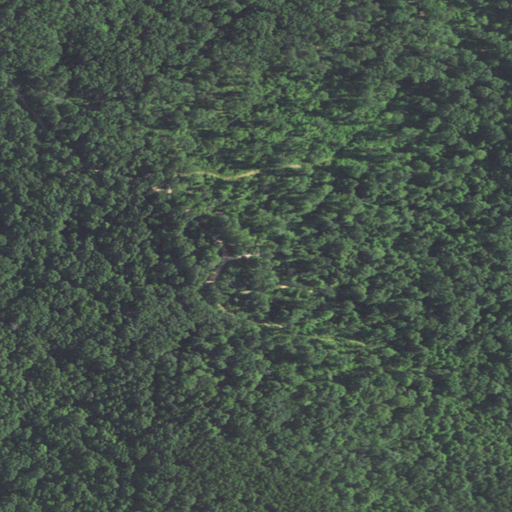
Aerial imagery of mountain in Kentucky named Gravel Knob containing deciduous forest and mixed forest